Question: Im having trouble understanding this :

why Microsoft put Xattribute under Xobject ?
they say that :
> Attributes are not derived from XNode; they are not nodes in the XML
tree. Instead, they are simply name/value pairs associated with an
element.
...With an element.
so why not where I made a draw ?
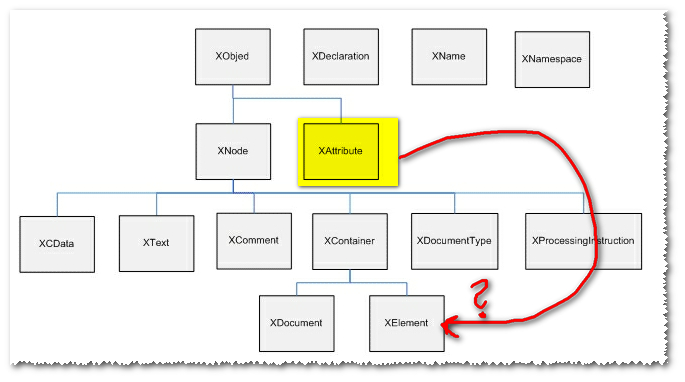
Answer: The tree is an inheritance tree, it really doesn't show how the objects are used together.
The location you are suggesting just doesn't work from an inheritance stand point. Elements can have children and attributes, so if XAttribute was derived from XElement, it would mean that Attributes could have child elements and their own attributes. The same goes with XContainer, so it doesn't make sense to place XAttribute next to XElement in the tree either.
XNode is the next step up. Could XAttribute fit under XNode? Not really. When you look at an XML, in a general sense, there are 2 basic structural elements, Nodes and Attributes. Neither is derived from the other so it makes sense that XAttribute and XNode be on different branches of the XObject tree.
That just leaves XObject, which is the base Xml2Linq object type and everything must derive from it, so that is the best (and really only appropriate location) for the XAttribute type.